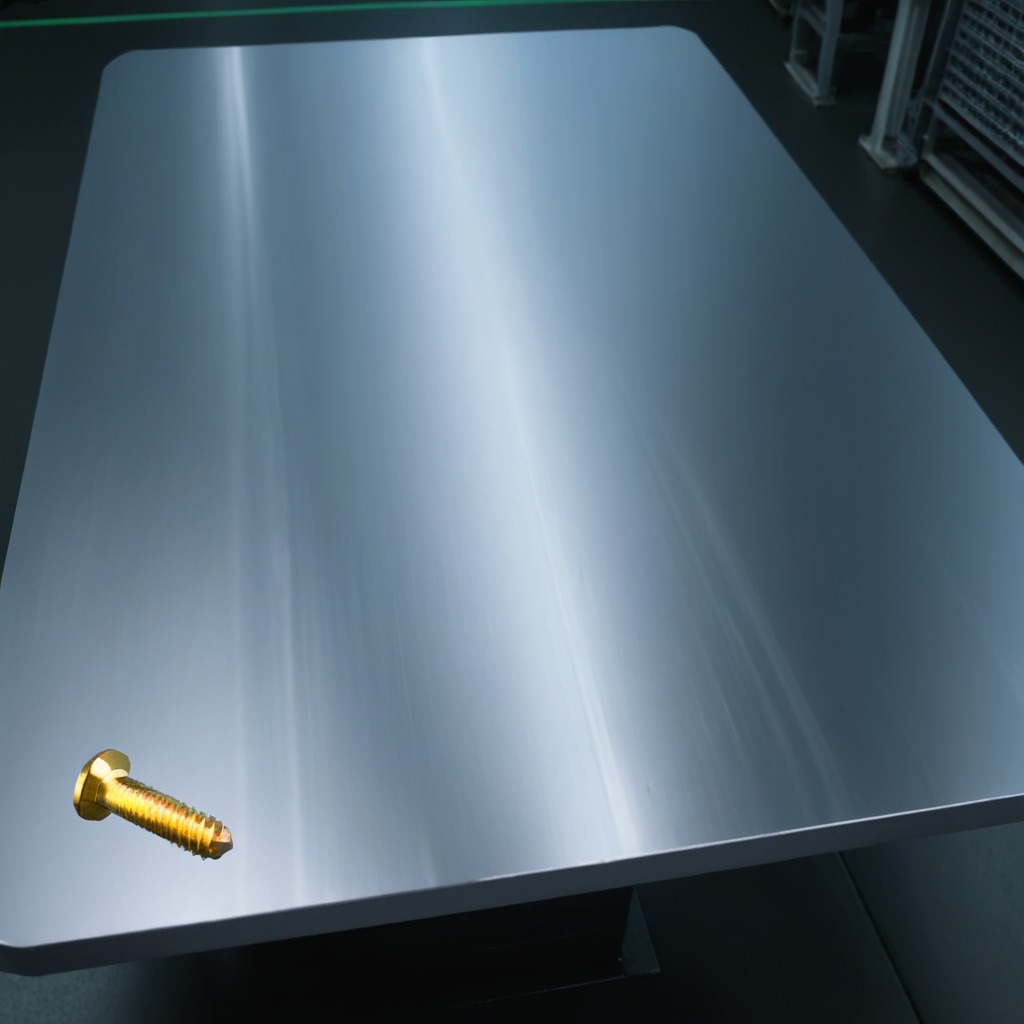
A metal screw is lying on the metal table.